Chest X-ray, AP view. Patient: 55 years old, sex F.
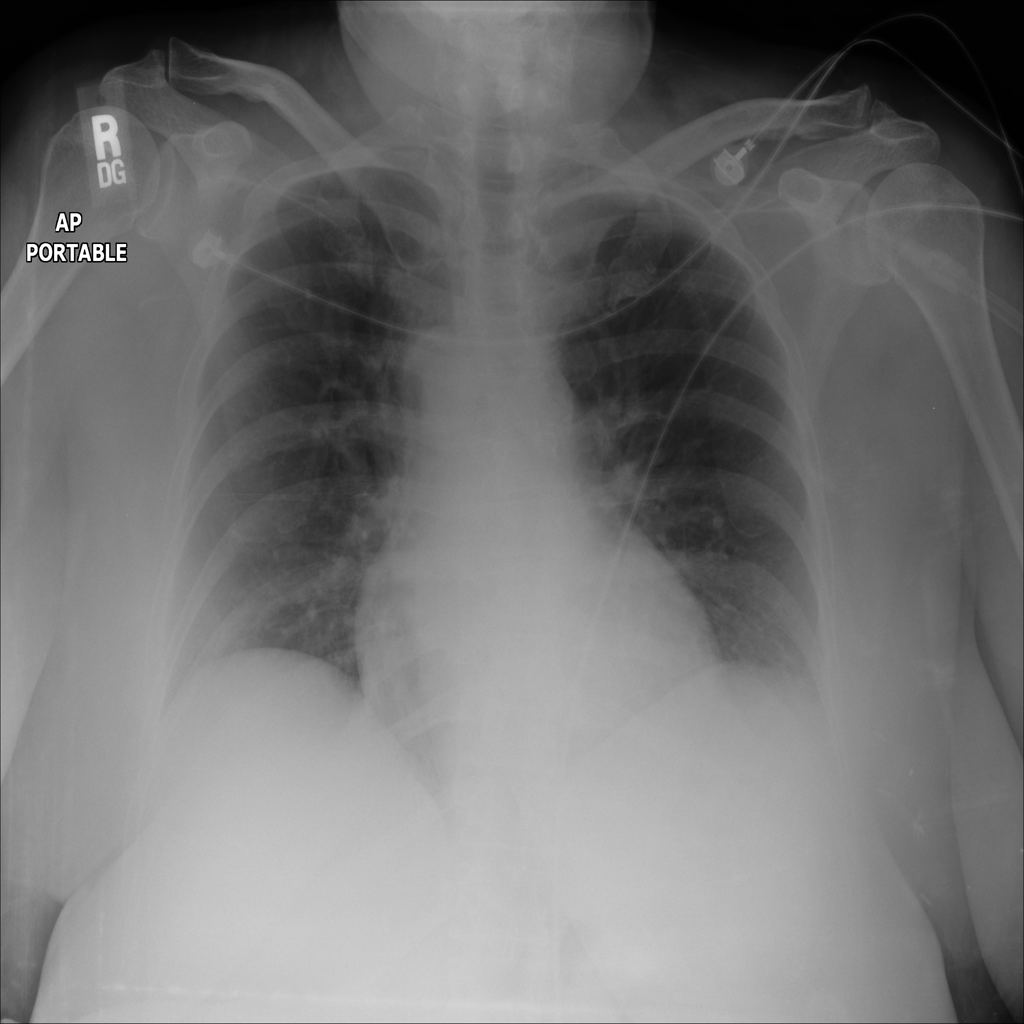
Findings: No Finding